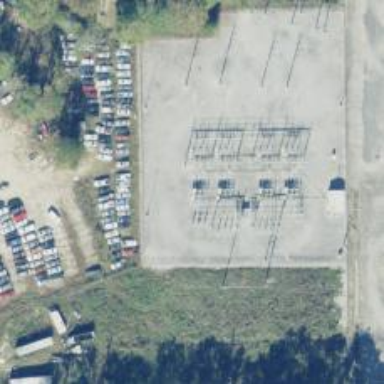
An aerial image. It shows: Switch used for power control.